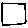
Label: square